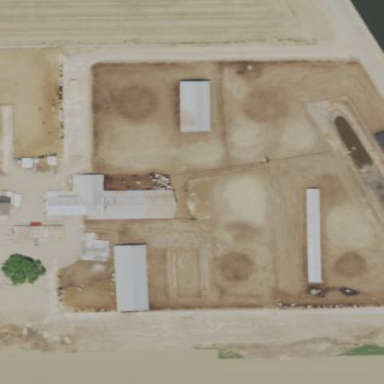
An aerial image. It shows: Farmyard area.